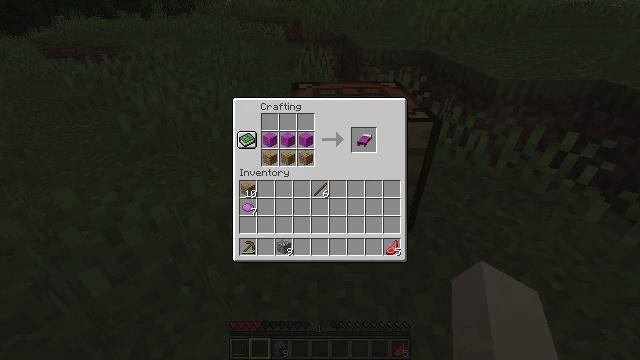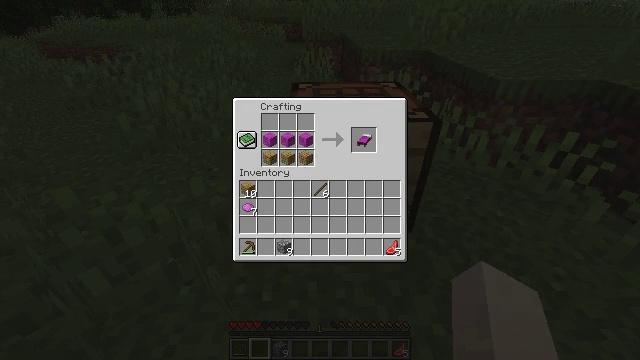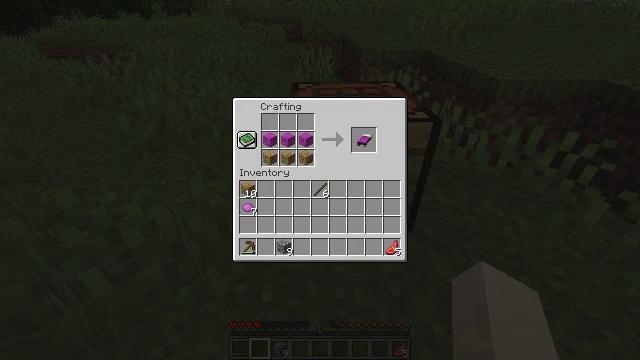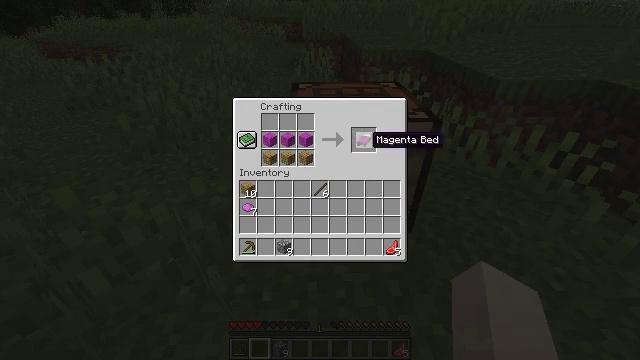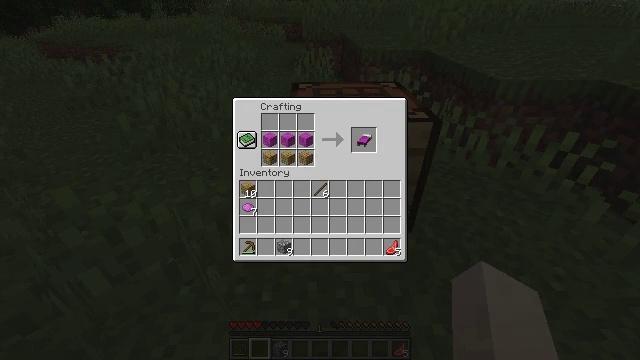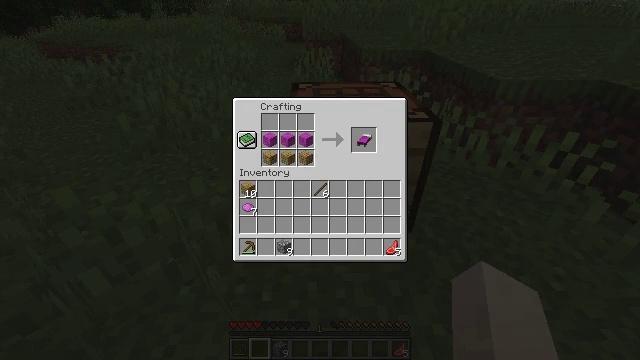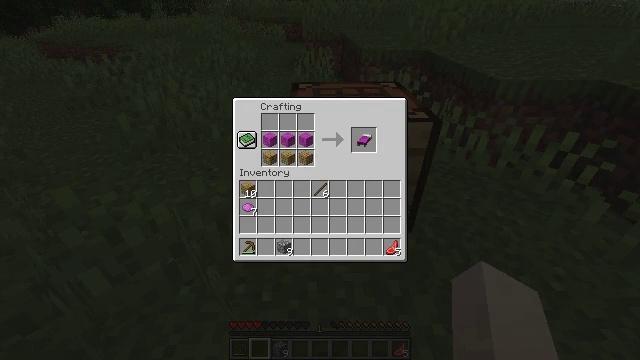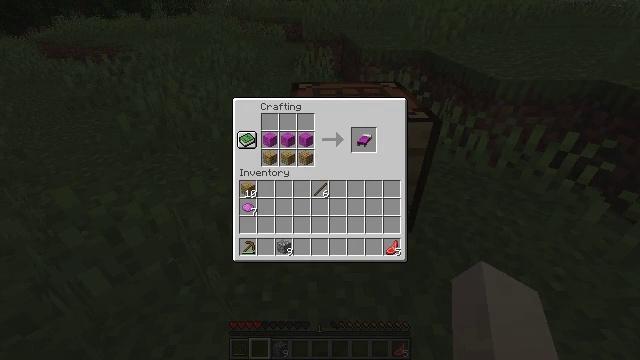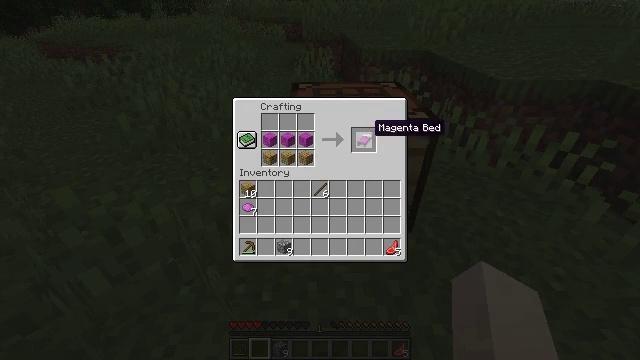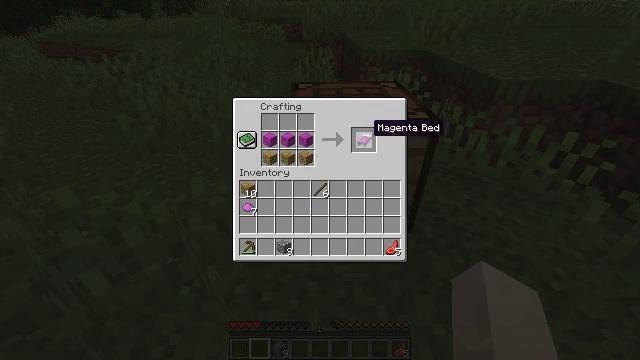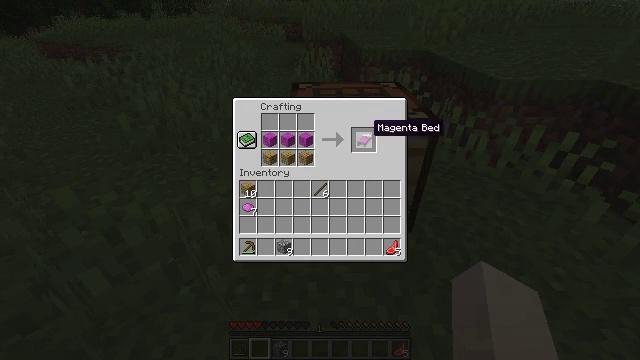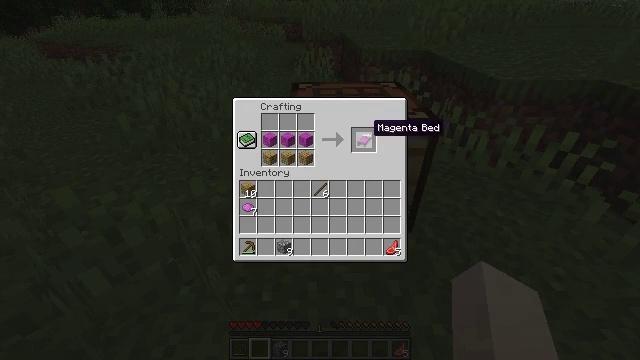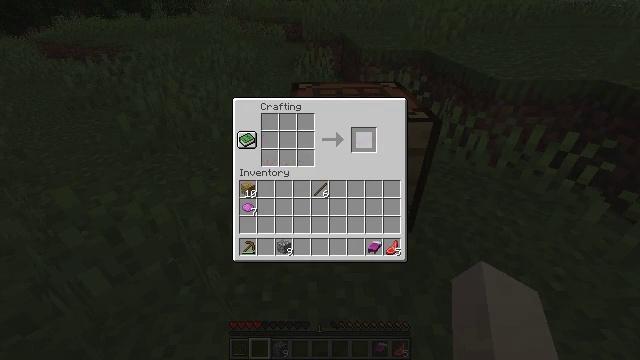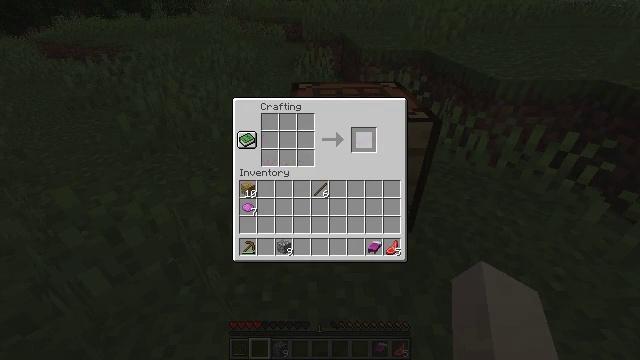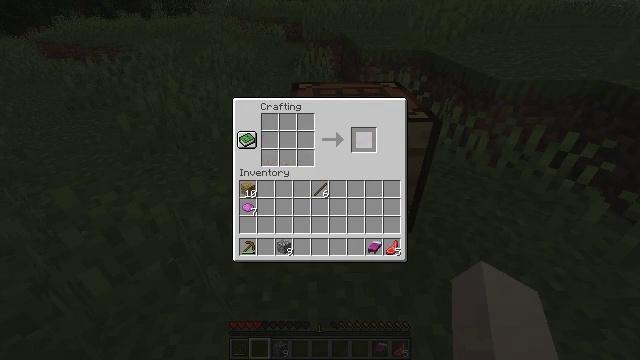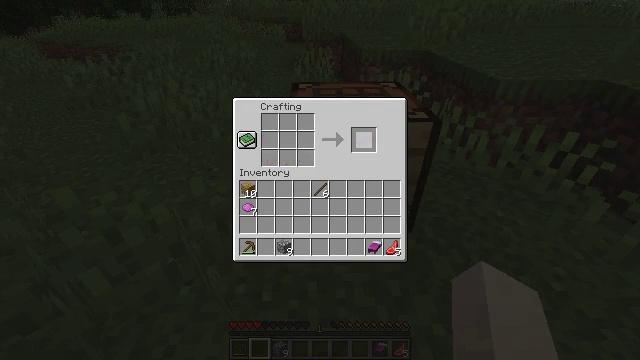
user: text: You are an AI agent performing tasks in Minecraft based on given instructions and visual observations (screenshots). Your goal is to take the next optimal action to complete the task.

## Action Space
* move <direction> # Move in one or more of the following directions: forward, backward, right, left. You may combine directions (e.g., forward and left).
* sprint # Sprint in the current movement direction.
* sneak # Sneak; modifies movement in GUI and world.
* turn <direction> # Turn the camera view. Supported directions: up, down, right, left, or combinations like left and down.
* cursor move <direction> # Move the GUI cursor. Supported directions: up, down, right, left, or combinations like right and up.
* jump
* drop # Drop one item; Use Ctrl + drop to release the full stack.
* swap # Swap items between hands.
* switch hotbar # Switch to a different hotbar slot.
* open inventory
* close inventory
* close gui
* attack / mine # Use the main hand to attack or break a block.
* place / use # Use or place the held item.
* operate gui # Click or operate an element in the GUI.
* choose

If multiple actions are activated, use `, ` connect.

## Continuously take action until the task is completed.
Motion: motion action
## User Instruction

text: Craft a magenta bed by combining magenta wool and planks.
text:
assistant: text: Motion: sneak
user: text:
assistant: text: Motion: sneak
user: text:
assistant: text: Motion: sneak, cursor move right
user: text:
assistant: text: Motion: sneak, cursor move right
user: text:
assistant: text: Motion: sneak, cursor move right
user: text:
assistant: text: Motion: sneak
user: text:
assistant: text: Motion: sneak, cursor move left
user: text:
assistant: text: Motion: sneak
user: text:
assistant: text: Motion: sneak
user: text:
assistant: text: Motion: sneak
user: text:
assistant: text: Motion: sneak
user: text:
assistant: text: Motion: sneak, operate gui
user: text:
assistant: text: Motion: sneak, operate gui
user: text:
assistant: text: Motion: sneak, operate gui
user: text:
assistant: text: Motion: sneak
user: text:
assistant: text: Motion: no_op
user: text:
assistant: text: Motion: no_op